Question: I created this diagram using the following code. But as you can see, the lines going from (Cancel Order) and (Place Order) to (Publisher) decide to take a terribly rounded path to get their, instead of going straight to the right and then down to publisher. I tried using manual direction commands like "-down" but none of them seemed to help. Does anybody know how to fix this?

And here is my code. I appreciate any help. Thank you.
'''
@startUML EBook Use Case Diagram
left to right direction
Actor Customer as customer
Actor EBook as ebook
Actor Publisher as publisher
rectangle "Book Catalogue" {
together {
Actor "Book Database" as bookLog
(Retrieve Information) as getBook
customer -- getBook
getBook -- ebook
getBook -- bookLog
(Update Catalogue) as updateCatalogue
ebook -- updateCatalogue
updateCatalogue -- bookLog
}
together {
(Place Order) as order
customer -- order
order -- ebook
order--publisher
(Cancel Order) as cancelOrder
customer -- cancelOrder
cancelOrder -- ebook
cancelOrder--publisher
}
}
(Ship To EBook) as shipEBook
shipEBook -- publisher
(Ship To Customer) as shipCustomer
customer -- shipCustomer
ebook -- shipEBook
shipCustomer -- ebook
(Return to EBook) as returnCustomer
(Returnto Publisher) as returnPublisher
customer -- returnCustomer
returnCustomer -- ebook
ebook -- returnPublisher
returnPublisher -- publisher
@endUML
'''
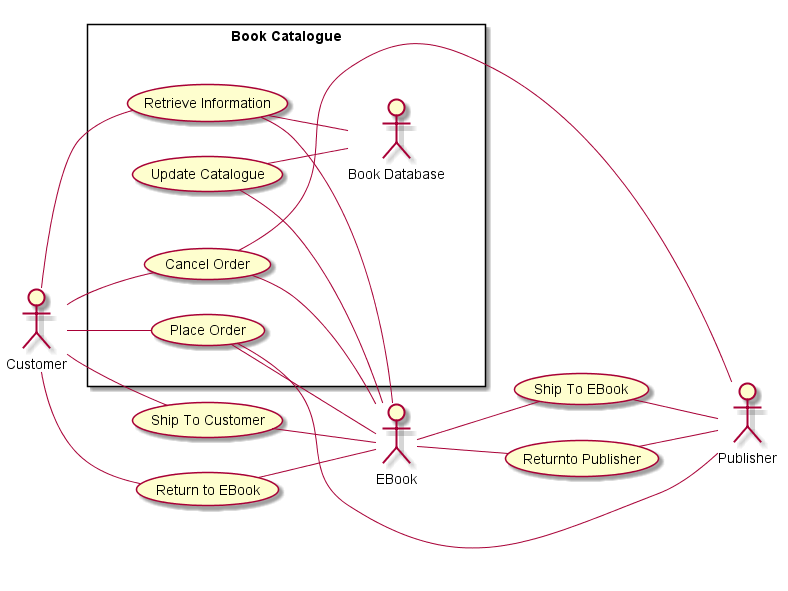
Answer: To make a connection less important in the layout, use '[norank]', e.g., 'a -[norank]-> b'